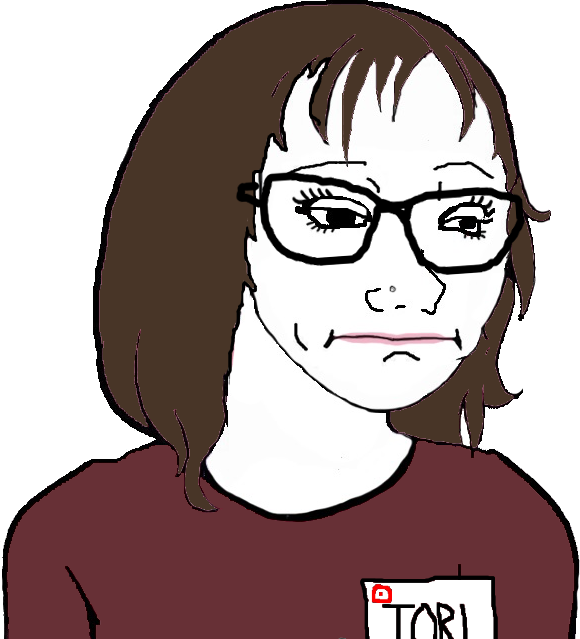
Label: 5_Daddys_Girl